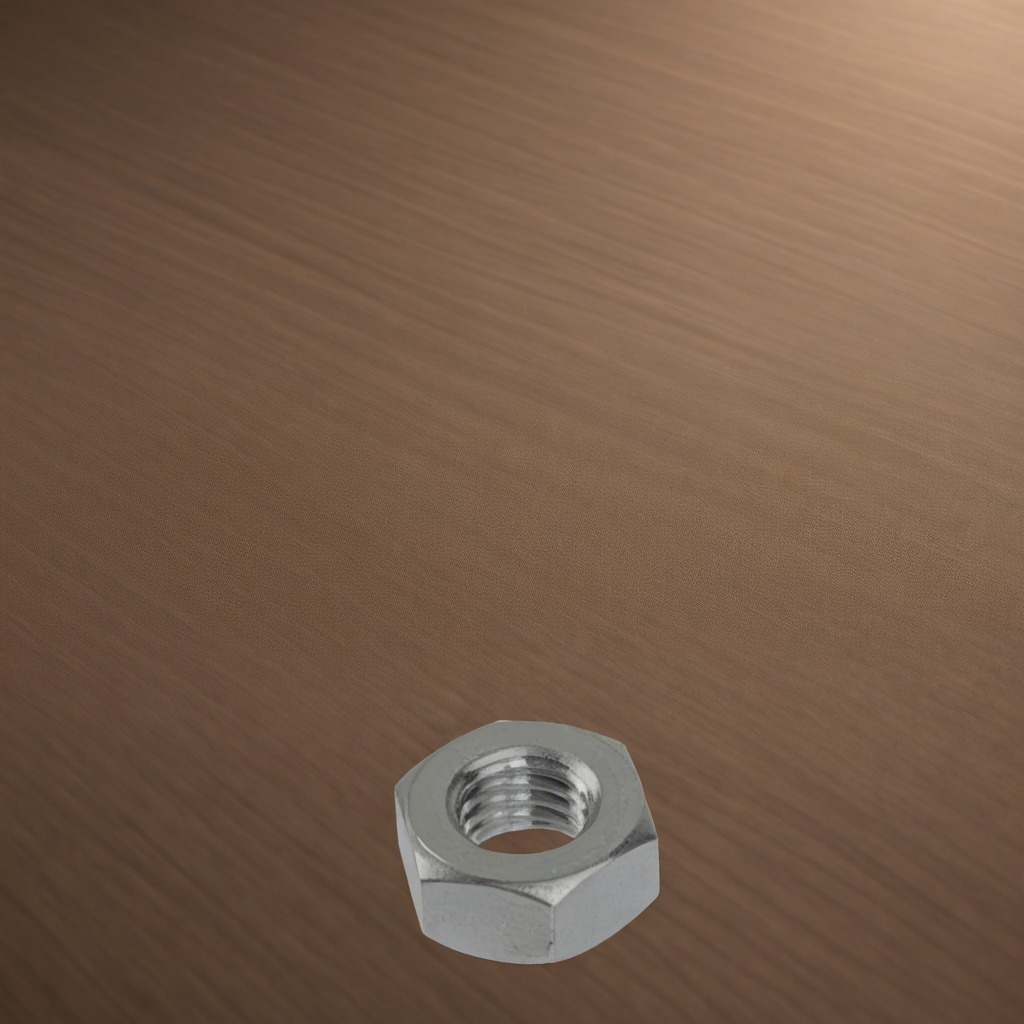
A metal nut is lying on a wooden table.